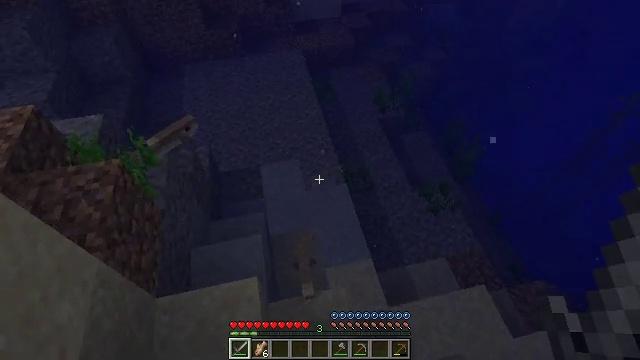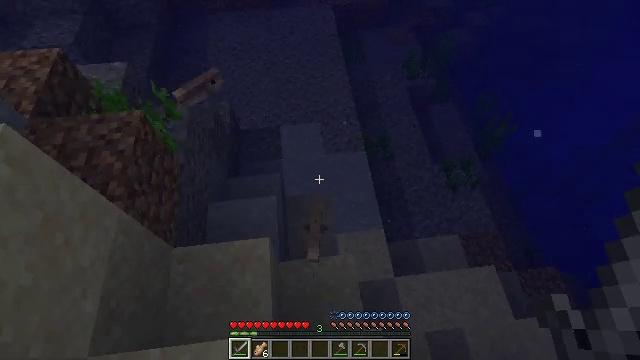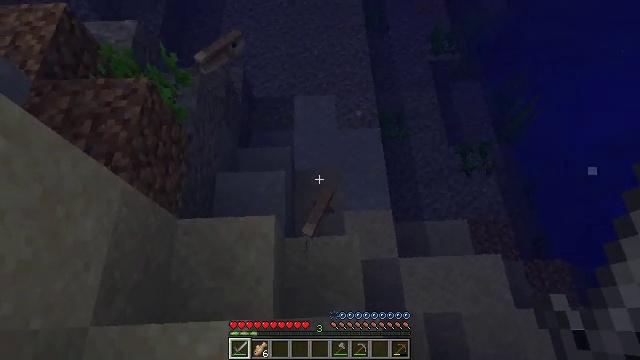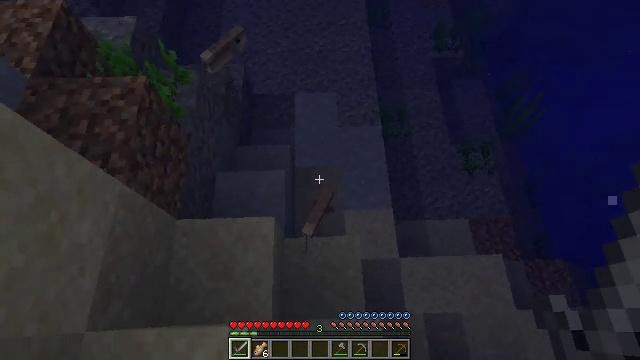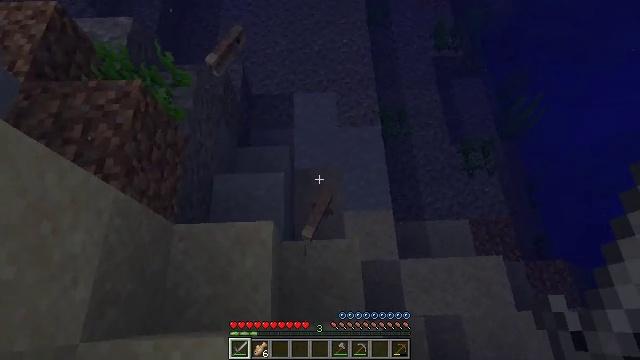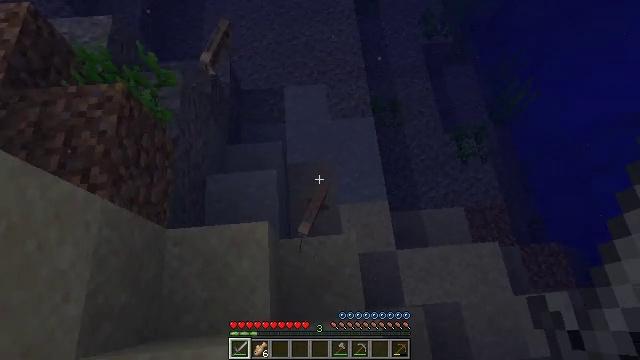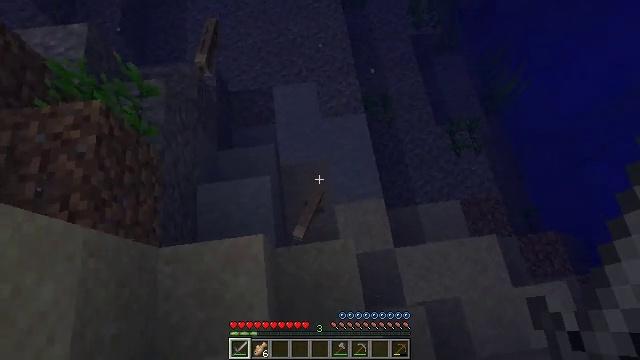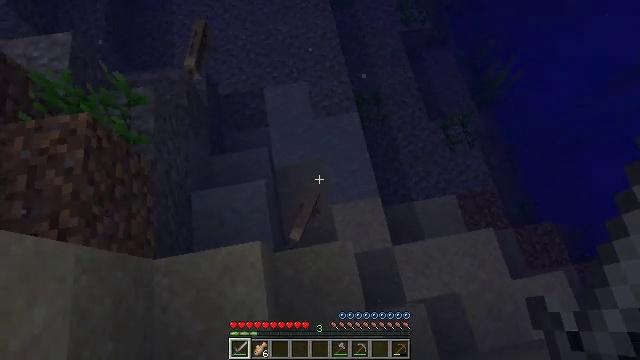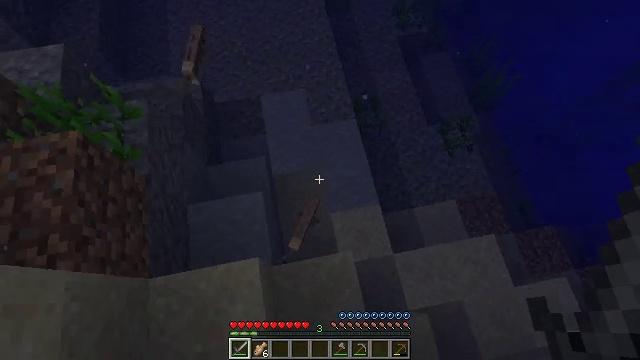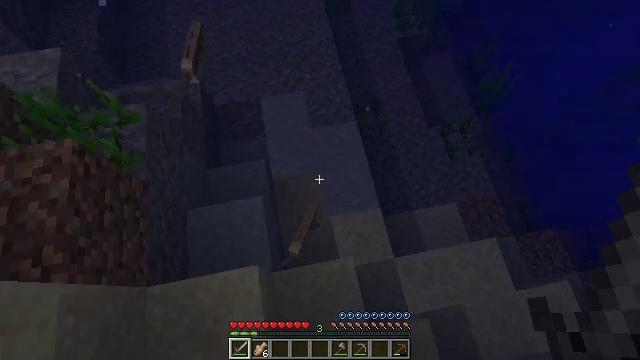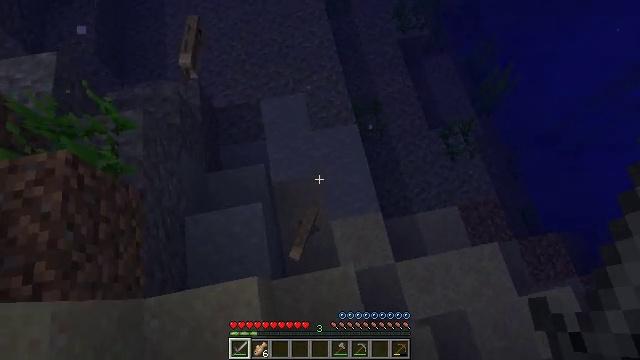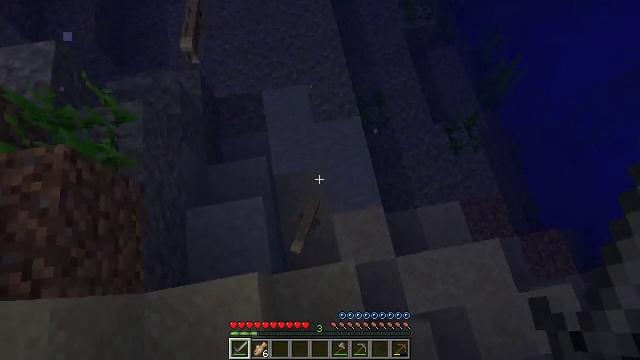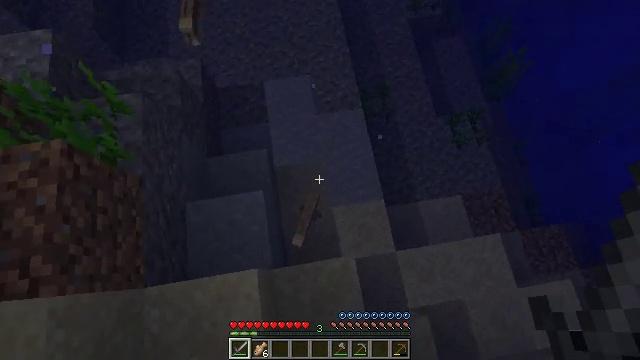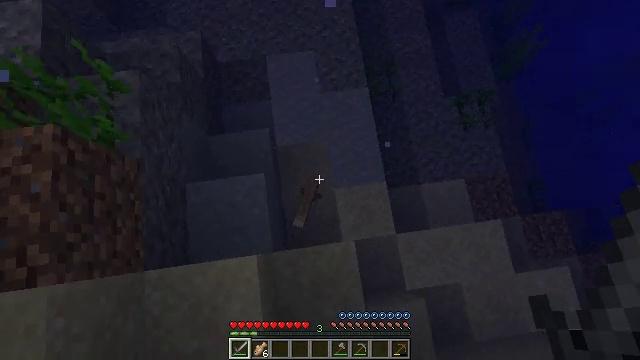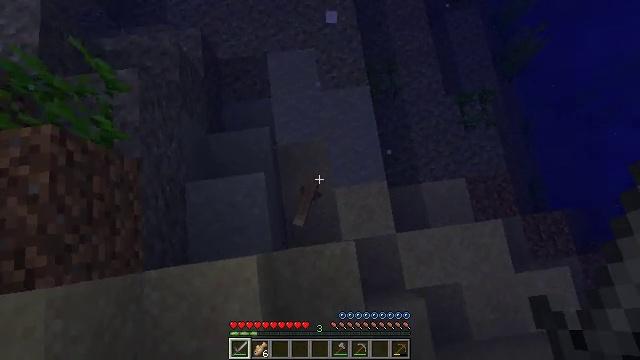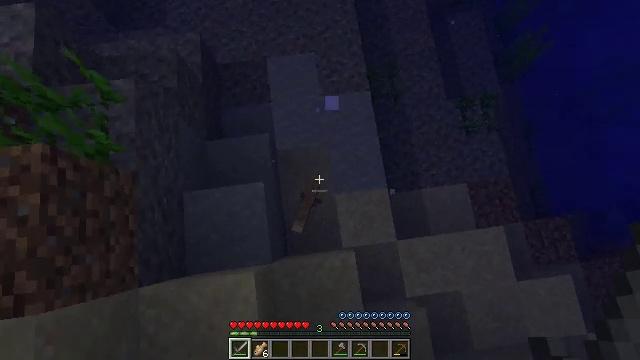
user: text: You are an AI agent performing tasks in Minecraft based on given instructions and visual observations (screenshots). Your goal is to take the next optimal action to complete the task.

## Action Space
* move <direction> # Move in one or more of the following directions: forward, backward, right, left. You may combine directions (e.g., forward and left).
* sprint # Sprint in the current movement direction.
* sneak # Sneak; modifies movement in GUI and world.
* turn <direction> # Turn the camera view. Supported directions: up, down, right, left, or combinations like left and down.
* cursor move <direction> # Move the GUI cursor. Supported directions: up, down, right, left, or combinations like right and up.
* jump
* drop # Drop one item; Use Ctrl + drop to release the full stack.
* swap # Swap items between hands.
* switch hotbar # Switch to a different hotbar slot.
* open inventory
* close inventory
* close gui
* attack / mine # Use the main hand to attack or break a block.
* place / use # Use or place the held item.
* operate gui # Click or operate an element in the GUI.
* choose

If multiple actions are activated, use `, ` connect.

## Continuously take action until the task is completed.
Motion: motion action
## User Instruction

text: Hunt a cod.
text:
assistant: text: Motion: move forward, turn left and down
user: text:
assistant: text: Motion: move forward, turn left and down
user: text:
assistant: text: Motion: move forward
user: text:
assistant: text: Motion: move forward
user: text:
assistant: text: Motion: move forward, turn right and down
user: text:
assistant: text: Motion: move forward, turn right and down
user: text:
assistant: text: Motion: move forward, turn right
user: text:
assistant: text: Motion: move forward
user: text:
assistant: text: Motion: move forward
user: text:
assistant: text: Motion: move forward
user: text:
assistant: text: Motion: move forward, turn down
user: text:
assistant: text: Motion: move forward, turn down
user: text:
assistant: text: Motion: move forward, turn left and down
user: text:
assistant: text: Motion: move forward
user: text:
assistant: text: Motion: move forward, attack / mine
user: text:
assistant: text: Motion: move forward, attack / mine
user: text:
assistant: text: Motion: move forward, attack / mine
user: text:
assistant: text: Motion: move forward
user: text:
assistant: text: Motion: move forward
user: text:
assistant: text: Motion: move forward
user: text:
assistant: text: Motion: move forward
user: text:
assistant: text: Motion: move forward, turn left and up
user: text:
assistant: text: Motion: move forward, turn left and up
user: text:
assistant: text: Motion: move forward, turn left and up
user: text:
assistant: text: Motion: move forward, turn left and up
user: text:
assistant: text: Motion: move forward
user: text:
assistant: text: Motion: move forward
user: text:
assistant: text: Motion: move forward
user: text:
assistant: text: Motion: move forward
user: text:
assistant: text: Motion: move forward